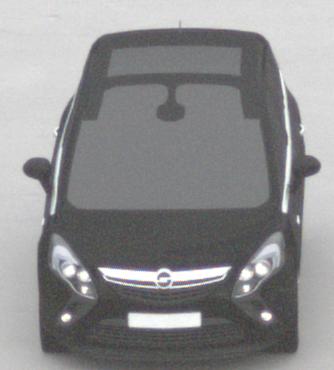
Make: Opel
Model: Zafira Tourer 1.8
Detailed model: Zafira (C) Tourer
Model produced from: 2012/01
Model produced until: 2015/06
Doors: 5
Color: black
Road condition: dry road
Daytime: midday
Contrast: low contrast